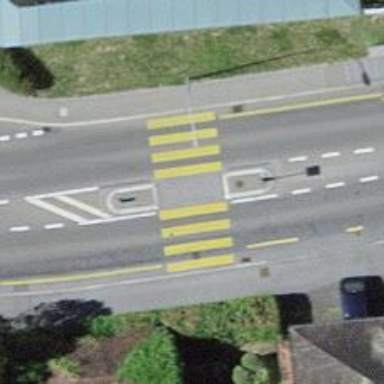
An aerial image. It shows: Pedestrian crossing with zebra markings on the footway.